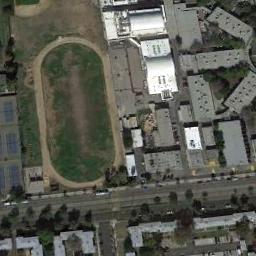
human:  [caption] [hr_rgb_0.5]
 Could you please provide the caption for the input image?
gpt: The track and field is built on the bare lawn, Next to the residential area and the road .

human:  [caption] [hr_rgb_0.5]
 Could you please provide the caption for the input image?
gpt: Many buildings are near the ground track field .

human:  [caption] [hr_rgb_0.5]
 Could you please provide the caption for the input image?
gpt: The track is white in the picture .

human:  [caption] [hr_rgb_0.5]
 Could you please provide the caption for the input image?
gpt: The ground track field is surrounded by some buildings and some other sports areas are next to the ground track field .

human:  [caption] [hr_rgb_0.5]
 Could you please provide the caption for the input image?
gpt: A ground track field with a yellow track beside many gray buildings .